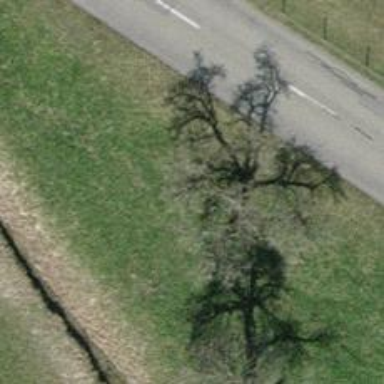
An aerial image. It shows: Urban area featuring tree as natural element.